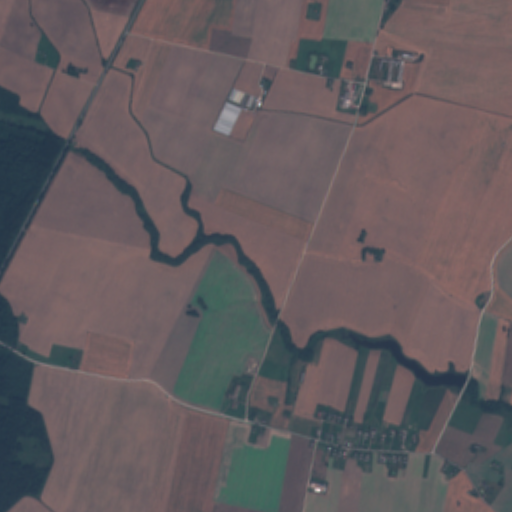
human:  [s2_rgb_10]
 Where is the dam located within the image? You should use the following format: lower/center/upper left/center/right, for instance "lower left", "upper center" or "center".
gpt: The dam is located in the lower right of the image.
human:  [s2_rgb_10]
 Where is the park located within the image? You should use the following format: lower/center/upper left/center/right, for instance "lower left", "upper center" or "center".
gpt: The park is located in the lower right of the image.
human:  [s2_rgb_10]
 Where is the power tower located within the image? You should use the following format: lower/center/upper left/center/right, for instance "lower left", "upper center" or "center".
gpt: The power tower is located in the lower right of the image.
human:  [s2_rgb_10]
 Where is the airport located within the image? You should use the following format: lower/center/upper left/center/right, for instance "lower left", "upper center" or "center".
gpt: There is no airport in the image.